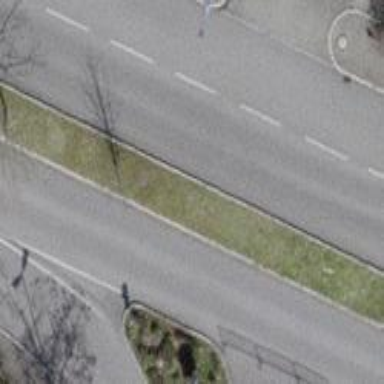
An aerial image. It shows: Primary highway with parallel parking lane on the right side. The surface of the road is asphalt.